Question: I am currently improving an android application of mine and was wondering how I would be able to enable the overflow button on the nexus virtual navigation bar. Does anyone know how I would accomplish that?

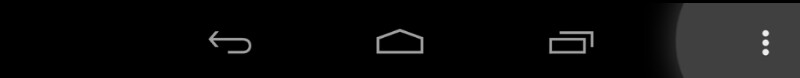
Answer: The three dots menu appears if your application does not have an ActionBar but declares a menu.
This kind of menu is made to support applications that do not use ActionBar menu on devices that have no hardware menu buttons.